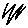
Label: zigzag